Interaction volume radius: 10 \u00c5
Interaction volume height: 30 \u00c5
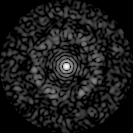
Disorder parameter: 0.8337